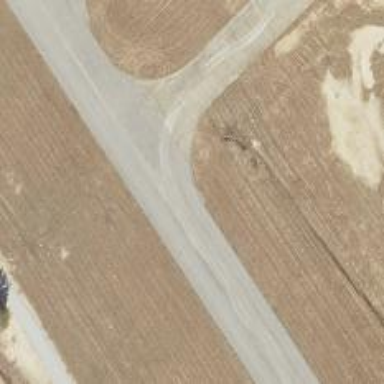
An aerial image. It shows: View of taxiway at the airport.